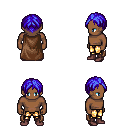
a pixel art fantasy rpg character, male body template, human, dark skin, brown cape, gold greaves, blue parted hairstyle, maroon shoes, four views (front, back, left, right), 2x2 character sprite sheet, small pixel art, hard edges, no anti-aliasing